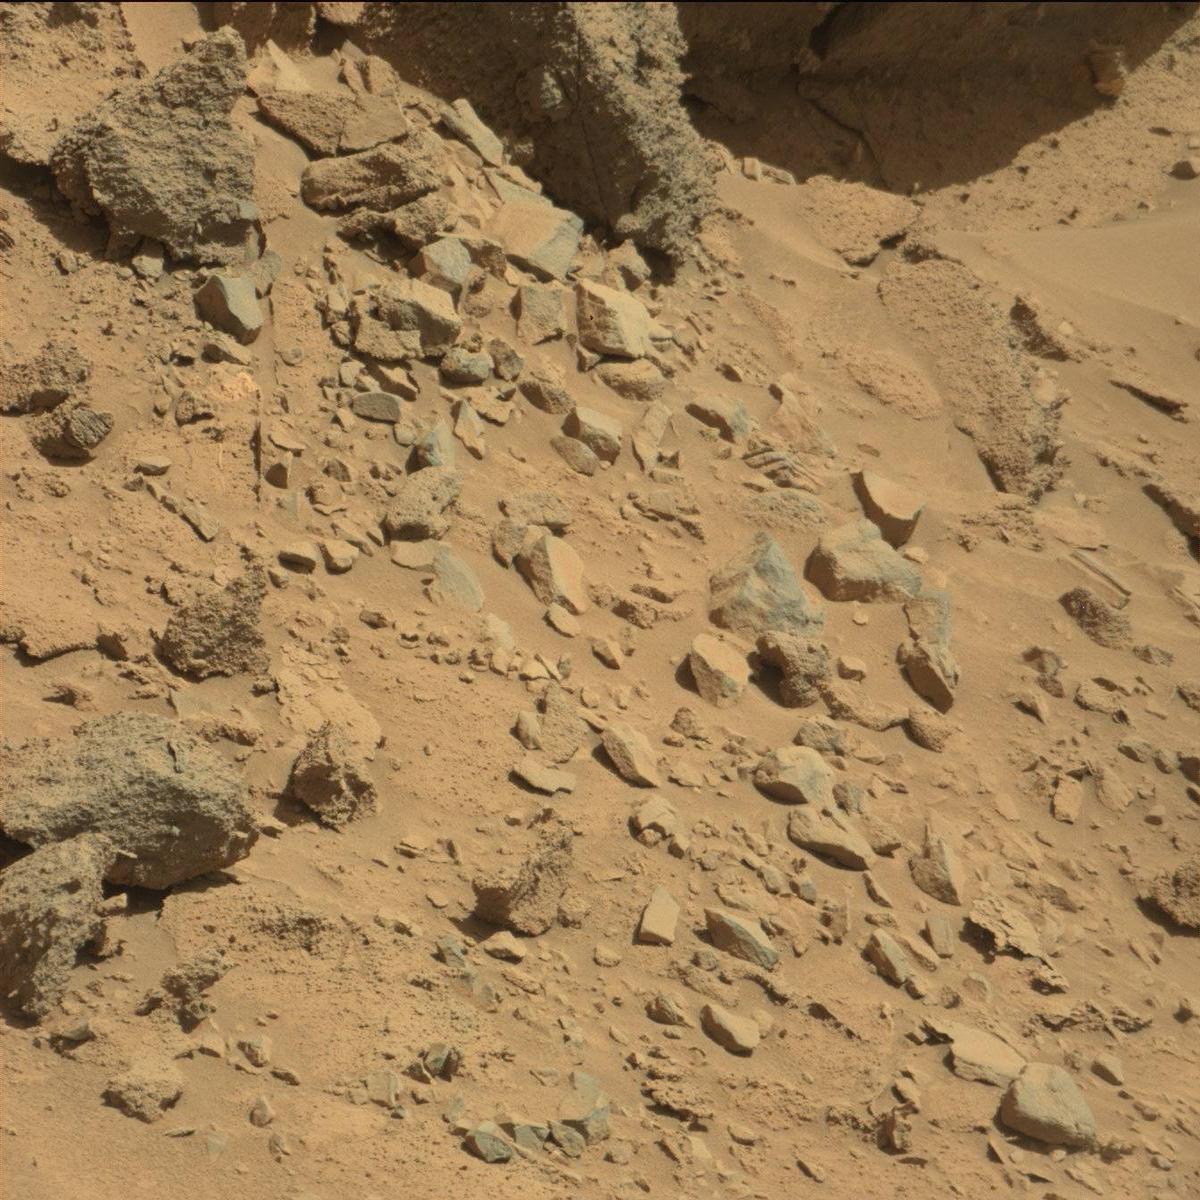
Terrain classes present: Bedrock, Rock, Sand / Soil